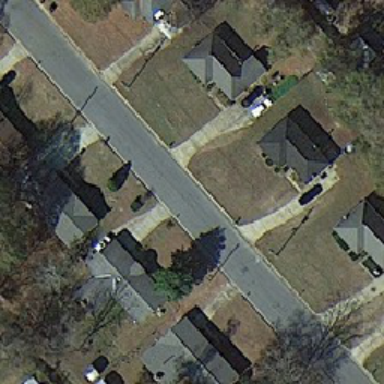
There are three medium gray houses on both sides of the gree road .